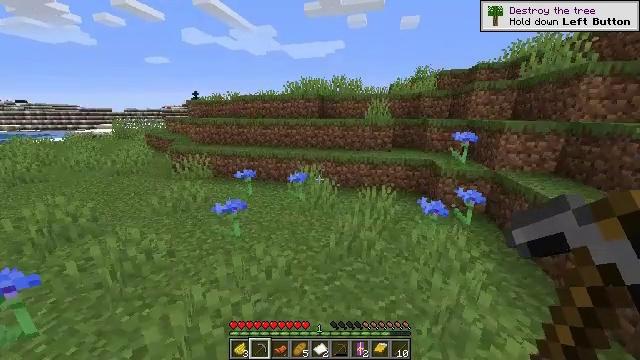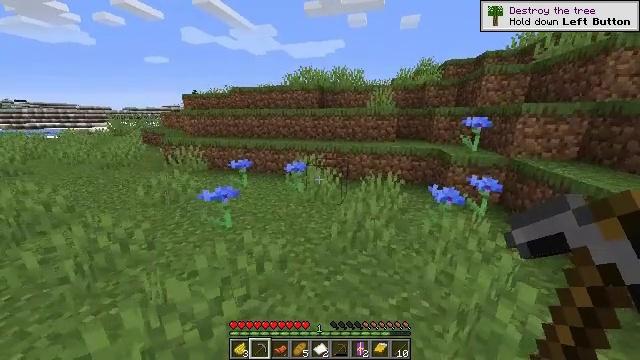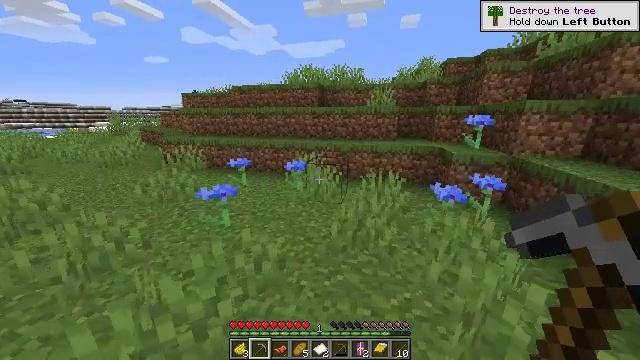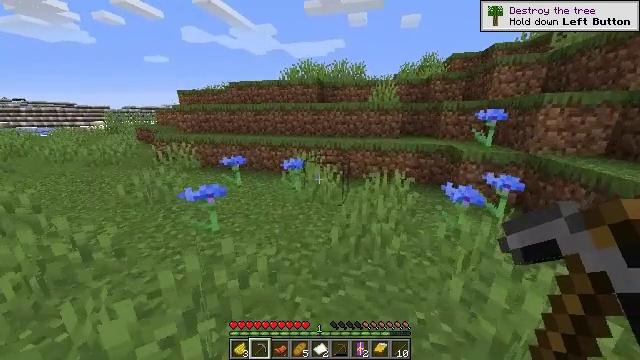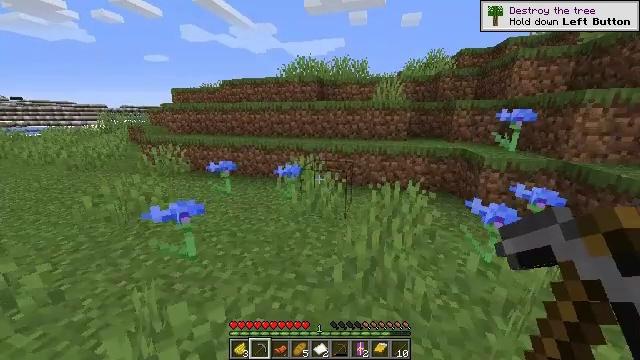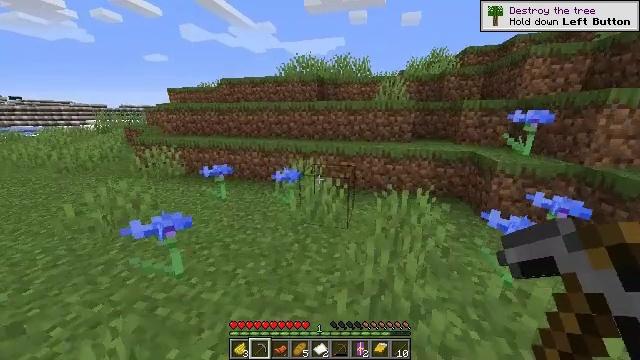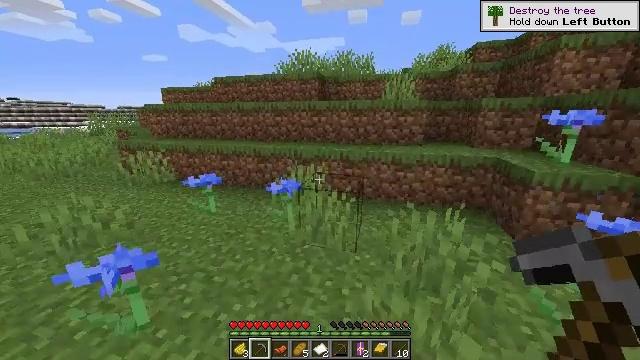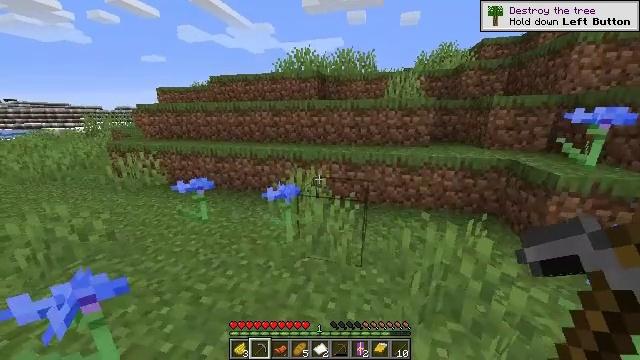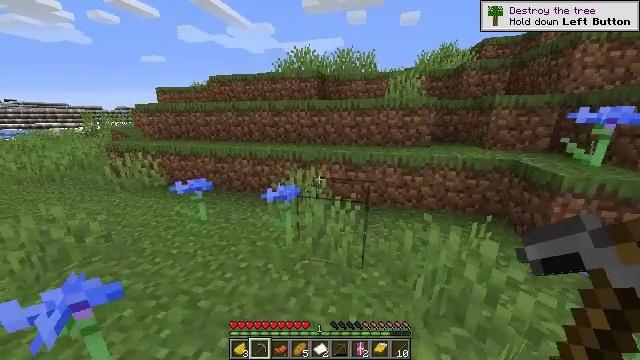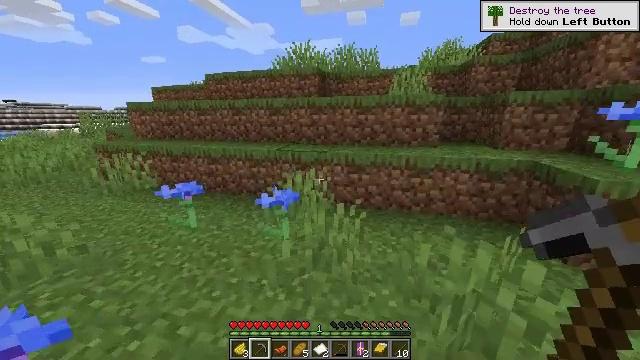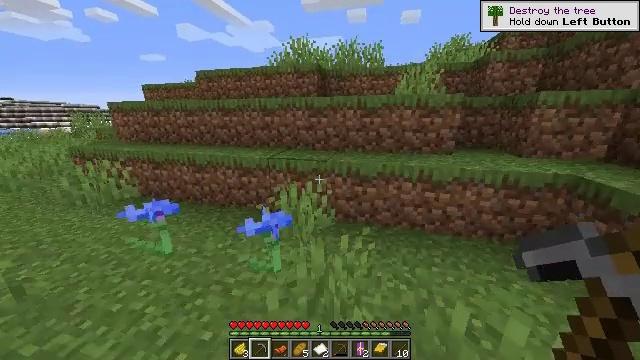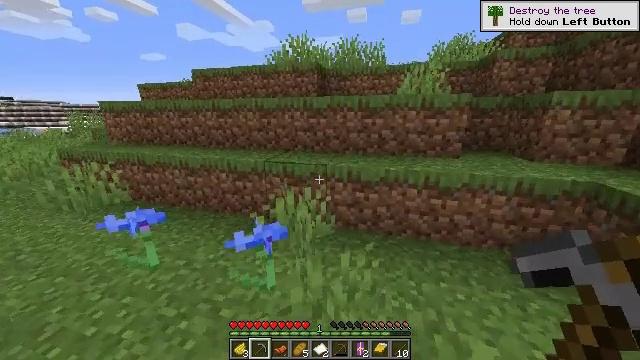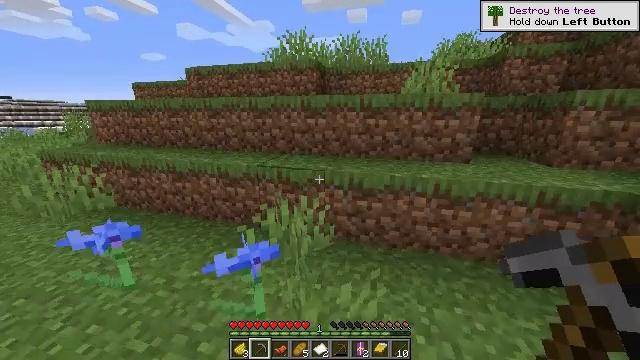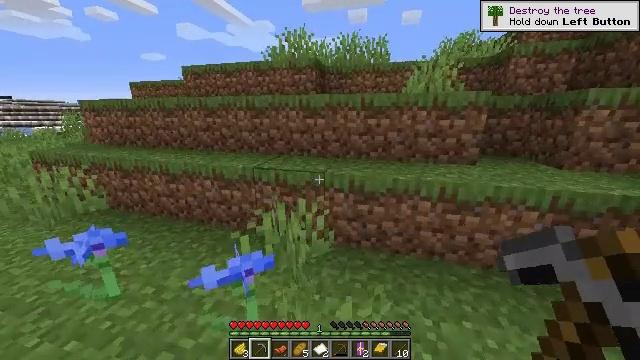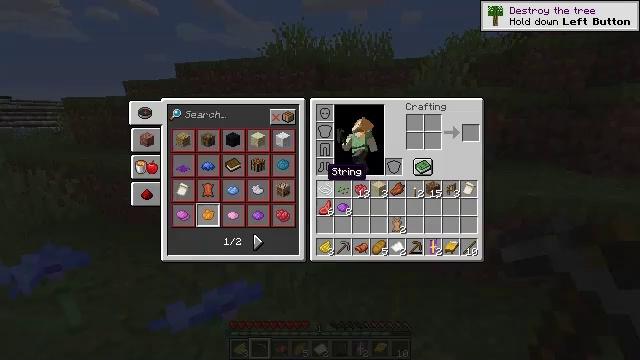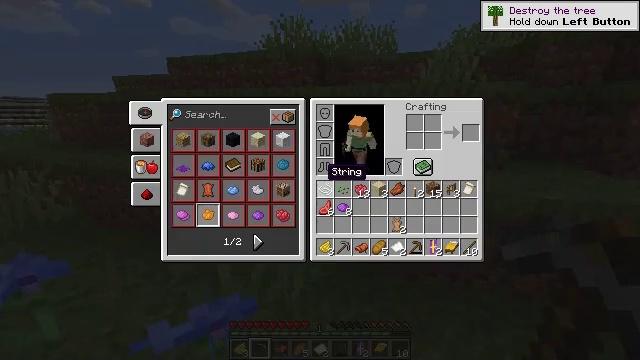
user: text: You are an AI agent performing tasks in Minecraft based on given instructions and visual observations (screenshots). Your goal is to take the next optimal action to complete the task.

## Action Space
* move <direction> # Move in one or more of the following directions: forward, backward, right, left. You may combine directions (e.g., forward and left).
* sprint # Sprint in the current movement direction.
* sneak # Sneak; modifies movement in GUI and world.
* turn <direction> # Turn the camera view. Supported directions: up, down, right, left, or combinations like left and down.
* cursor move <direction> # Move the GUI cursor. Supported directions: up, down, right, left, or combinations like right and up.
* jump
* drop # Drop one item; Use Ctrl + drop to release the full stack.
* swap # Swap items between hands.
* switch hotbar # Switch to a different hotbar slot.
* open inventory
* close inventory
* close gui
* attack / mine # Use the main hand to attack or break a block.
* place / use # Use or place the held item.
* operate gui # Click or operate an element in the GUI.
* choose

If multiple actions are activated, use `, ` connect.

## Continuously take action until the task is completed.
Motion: motion action
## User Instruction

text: Break the spruce fence to collect it.
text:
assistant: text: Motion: move forward
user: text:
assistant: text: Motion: move forward
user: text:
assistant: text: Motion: move forward
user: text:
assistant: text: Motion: move forward
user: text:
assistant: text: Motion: move forward
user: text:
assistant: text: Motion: move forward
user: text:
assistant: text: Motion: move forward
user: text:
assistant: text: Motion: move forward
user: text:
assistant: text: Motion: move forward
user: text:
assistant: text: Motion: move forward
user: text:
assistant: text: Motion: move forward
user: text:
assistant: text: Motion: move forward
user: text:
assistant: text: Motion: move forward
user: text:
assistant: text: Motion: move forward, open inventory
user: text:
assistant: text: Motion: move forward, open inventory
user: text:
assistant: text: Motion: move forward, open inventory
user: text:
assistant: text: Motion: move forward
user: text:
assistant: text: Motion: move forward
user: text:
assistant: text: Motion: no_op
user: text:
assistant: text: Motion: no_op
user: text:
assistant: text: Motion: no_op
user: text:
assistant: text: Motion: no_op
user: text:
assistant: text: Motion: no_op
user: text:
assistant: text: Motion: no_op
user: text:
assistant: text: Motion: close inventory
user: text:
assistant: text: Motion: close inventory
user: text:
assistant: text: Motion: close inventory
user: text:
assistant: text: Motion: no_op
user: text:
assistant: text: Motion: move forward
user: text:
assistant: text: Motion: move forward